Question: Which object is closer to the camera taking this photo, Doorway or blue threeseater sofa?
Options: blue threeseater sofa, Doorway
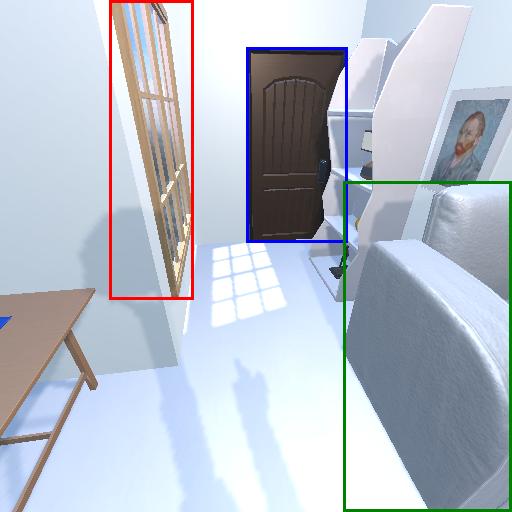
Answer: blue threeseater sofa